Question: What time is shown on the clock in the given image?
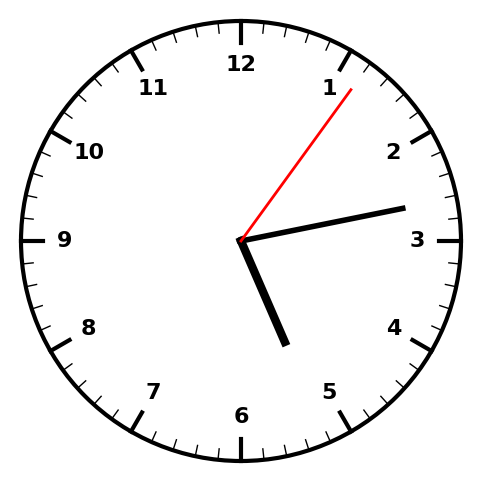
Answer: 05:13:06